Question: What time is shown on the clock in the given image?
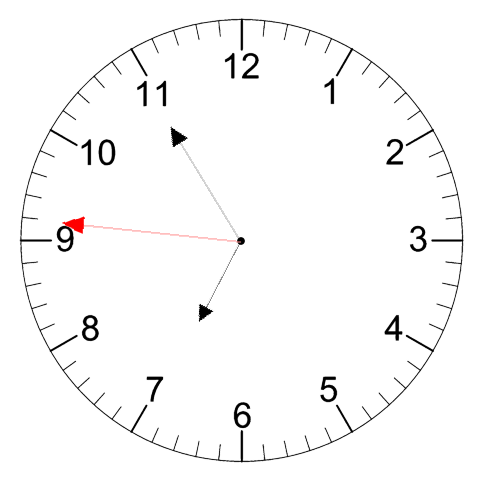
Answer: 06:54:46